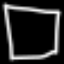
Label: square